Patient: sex M, age 59
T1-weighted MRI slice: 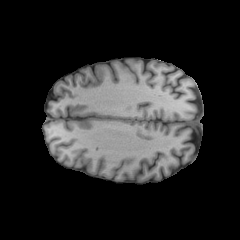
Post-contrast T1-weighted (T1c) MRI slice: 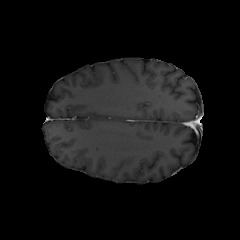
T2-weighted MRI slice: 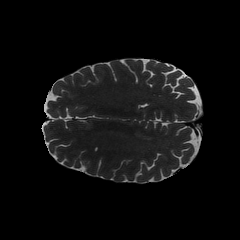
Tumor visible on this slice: no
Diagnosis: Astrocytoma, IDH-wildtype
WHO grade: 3